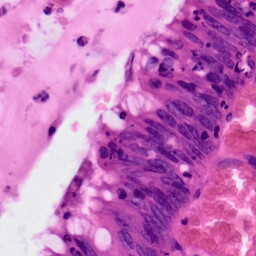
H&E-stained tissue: Colon